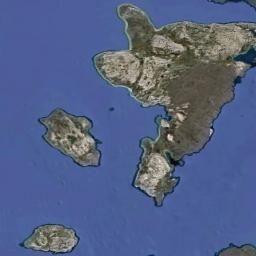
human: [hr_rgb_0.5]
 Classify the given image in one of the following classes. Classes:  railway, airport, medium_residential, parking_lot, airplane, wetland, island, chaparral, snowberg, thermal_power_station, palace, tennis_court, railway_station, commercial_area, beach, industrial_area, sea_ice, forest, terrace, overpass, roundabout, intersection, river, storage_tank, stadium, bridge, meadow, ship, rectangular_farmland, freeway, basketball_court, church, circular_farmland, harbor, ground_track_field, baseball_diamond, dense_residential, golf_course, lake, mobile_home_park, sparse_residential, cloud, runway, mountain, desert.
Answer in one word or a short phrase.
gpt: island